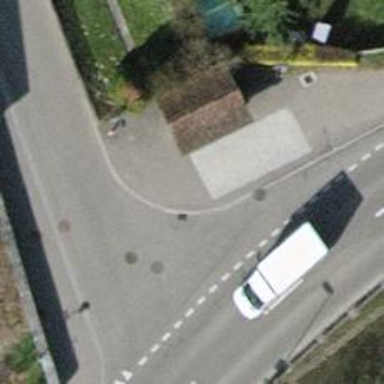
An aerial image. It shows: Kerb barrier.